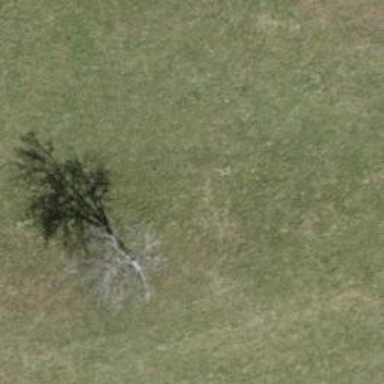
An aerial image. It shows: Beautiful tree in nature.